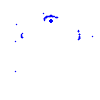
Particle: proton